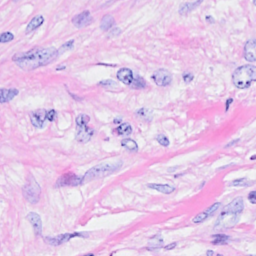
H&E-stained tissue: Breast